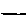
Label: line